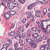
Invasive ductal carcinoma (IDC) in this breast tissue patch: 0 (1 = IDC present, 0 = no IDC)